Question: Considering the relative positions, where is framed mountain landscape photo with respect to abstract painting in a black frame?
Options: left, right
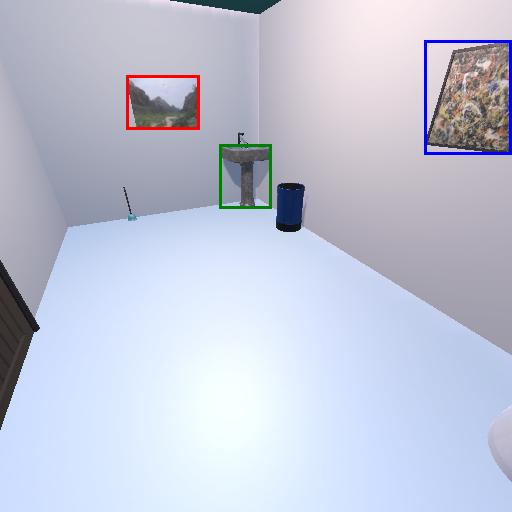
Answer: left